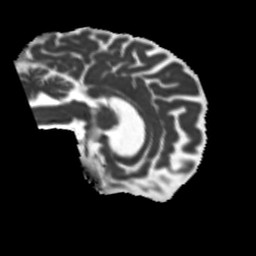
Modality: MD
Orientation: sagittal
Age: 55
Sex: male
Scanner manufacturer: siemens
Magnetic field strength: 3 T
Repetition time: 5.25 s
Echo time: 0.08 s